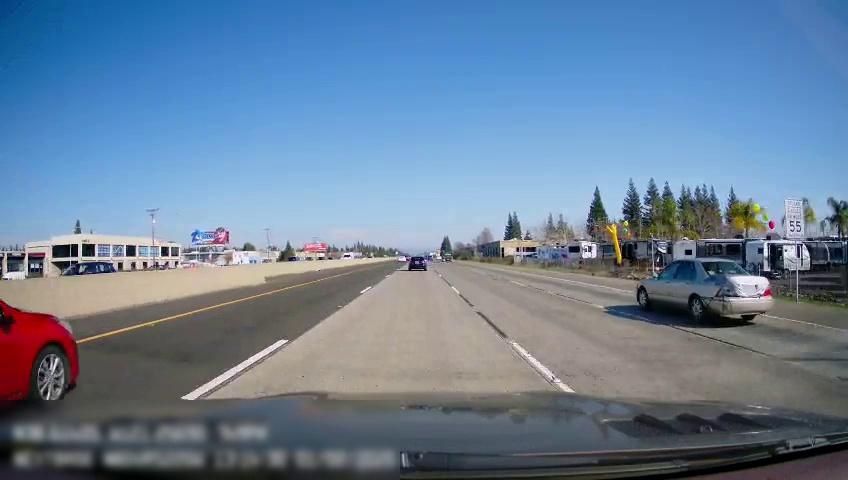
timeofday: Day
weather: Sunny
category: Vehicles | Van
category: Vehicles | Car
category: Vehicles | Car
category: Vehicles | Van
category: Drivable Space
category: Vehicles | Truck
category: Vehicles | Car
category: Vehicles | Car
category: Vehicles | Car
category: Lanes | Alternate Lane
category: Lanes | Alternate Lane
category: Lanes | Current Lane
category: Lanes | Current Lane
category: Lanes | Alternate Lane
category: Traffic | Signs